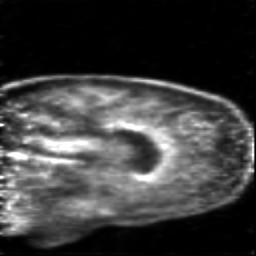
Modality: PET
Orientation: sagittal
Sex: female
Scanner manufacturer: siemens